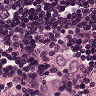
Metastatic tissue present: yes